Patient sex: M
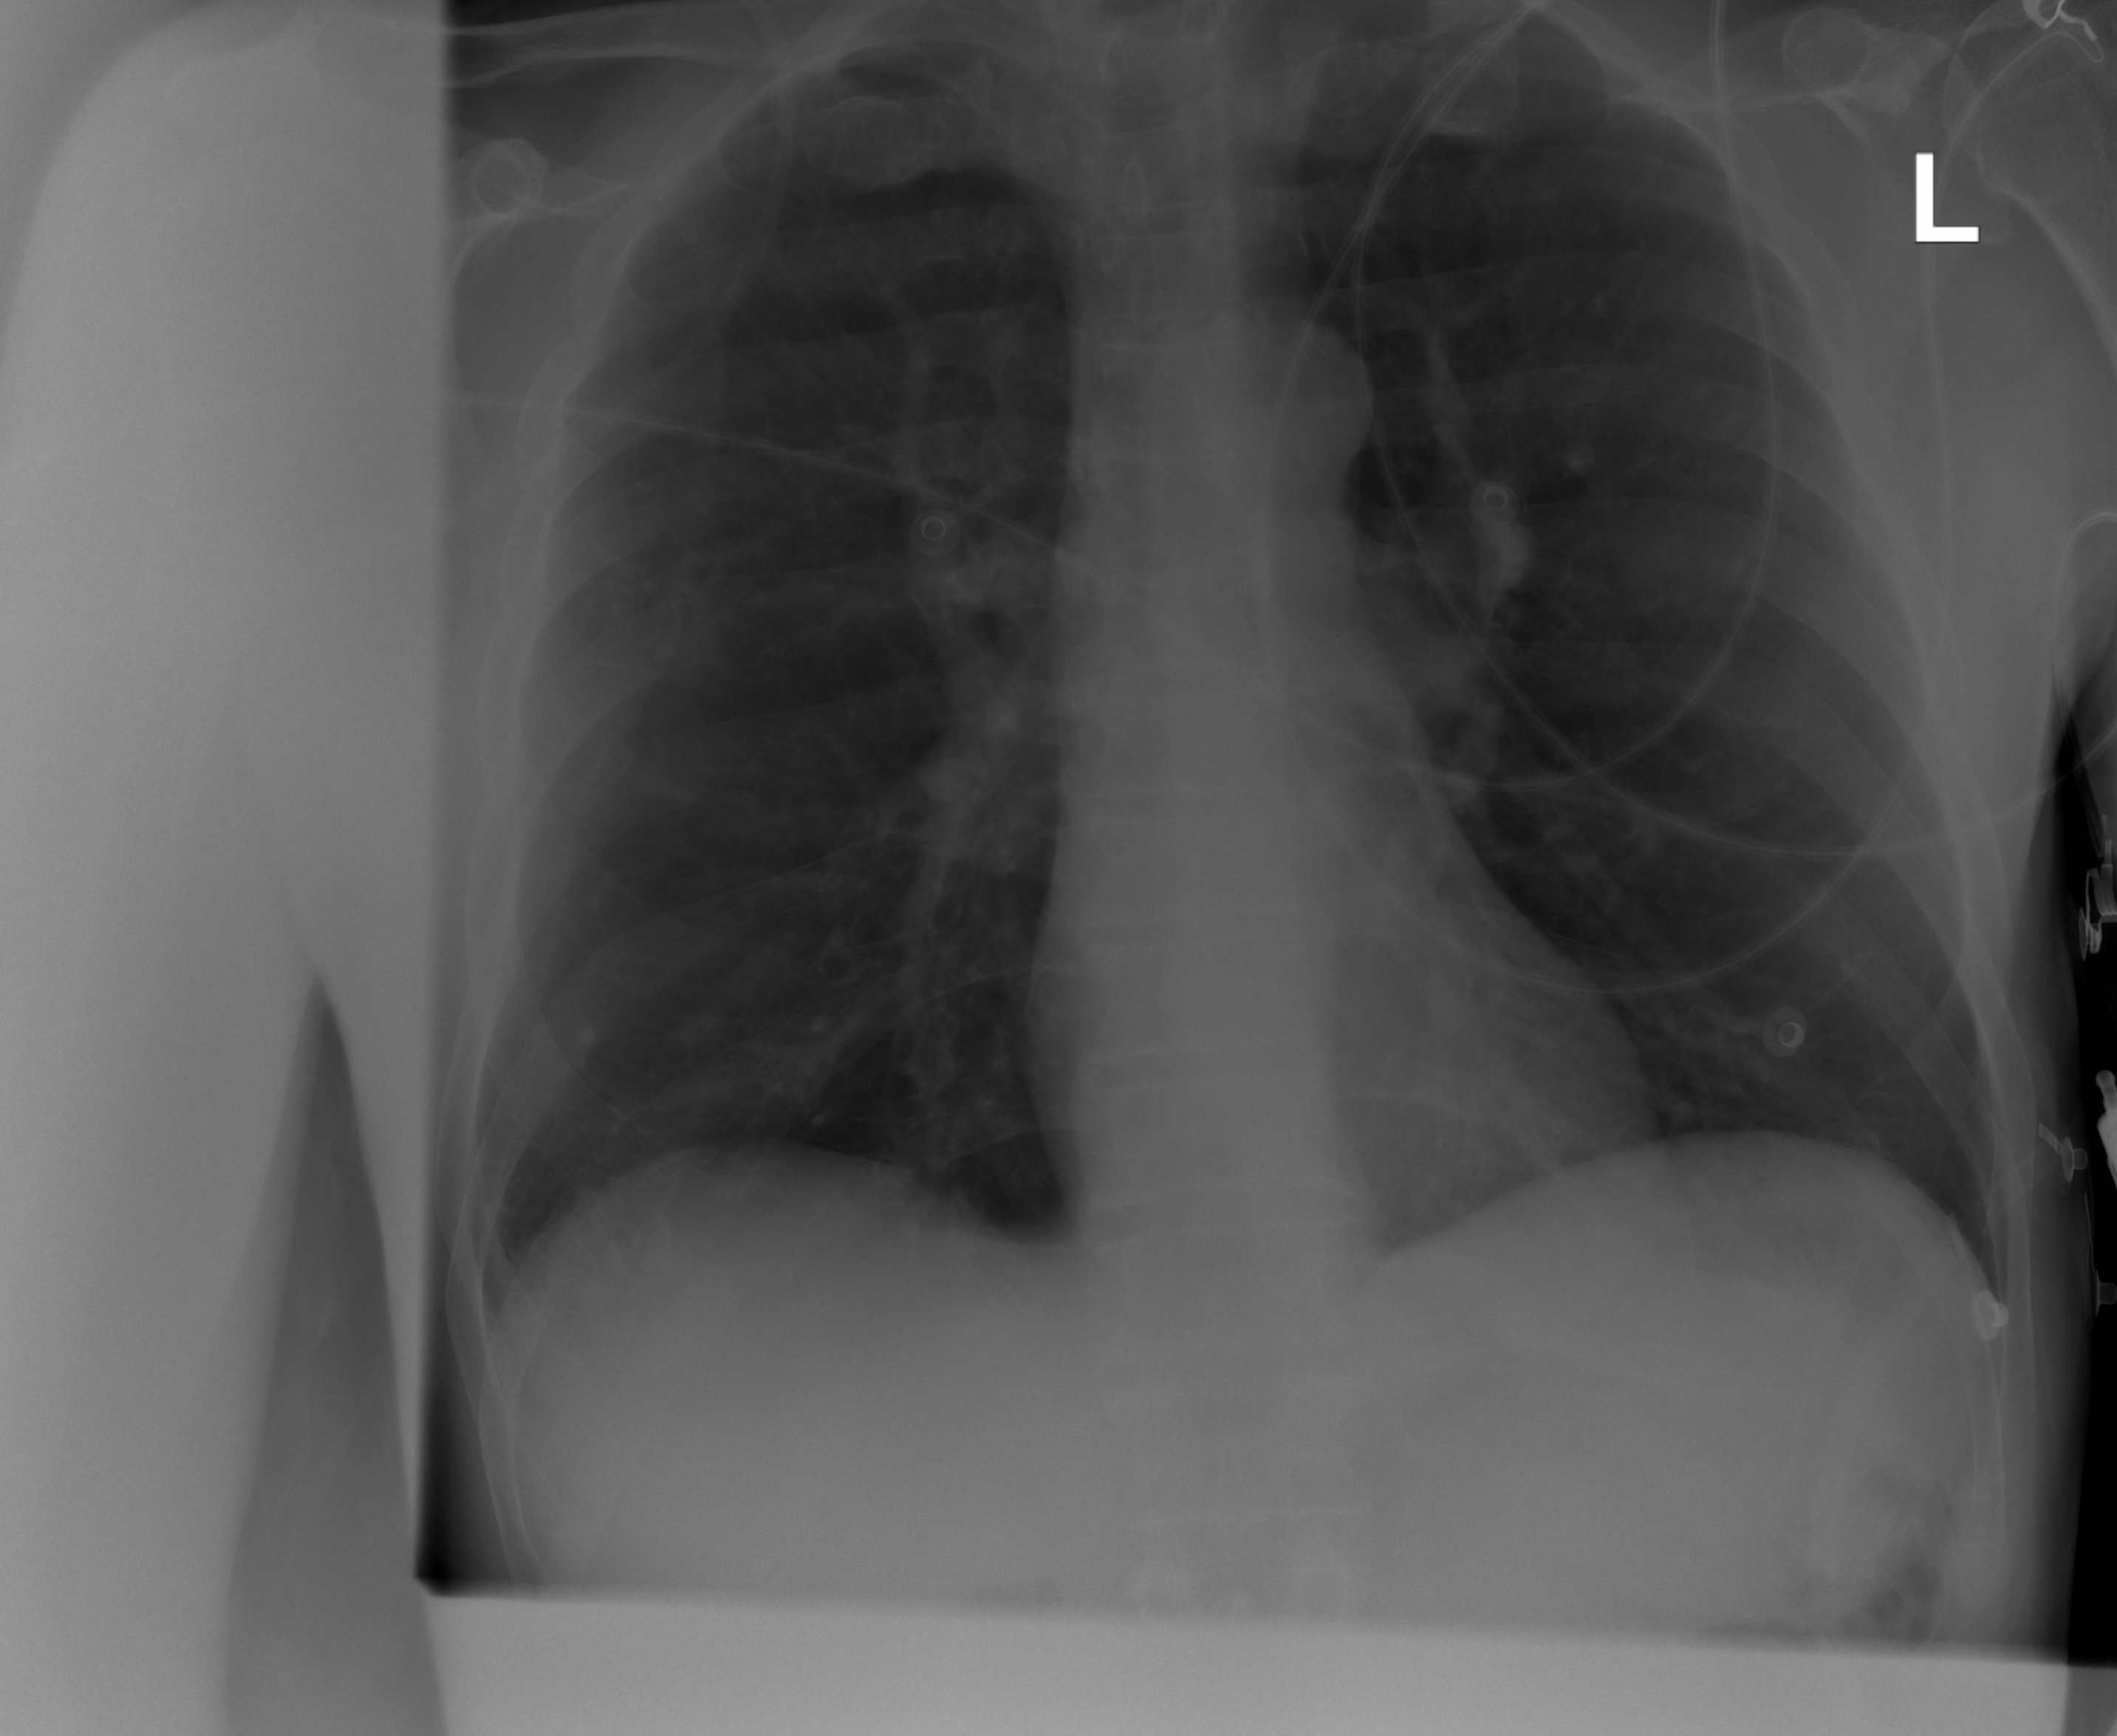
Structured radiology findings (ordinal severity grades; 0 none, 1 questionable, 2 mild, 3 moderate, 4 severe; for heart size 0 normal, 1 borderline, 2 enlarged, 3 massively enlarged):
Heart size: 0
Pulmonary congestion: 0
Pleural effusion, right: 0
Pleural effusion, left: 0
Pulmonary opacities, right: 0
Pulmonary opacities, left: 0
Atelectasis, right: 2
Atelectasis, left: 2